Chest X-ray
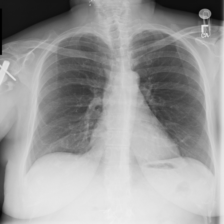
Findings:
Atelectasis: negative
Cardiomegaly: negative
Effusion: negative
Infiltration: negative
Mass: negative
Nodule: negative
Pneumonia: negative
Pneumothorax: negative
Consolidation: negative
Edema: negative
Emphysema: negative
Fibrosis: negative
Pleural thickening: negative
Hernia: negative